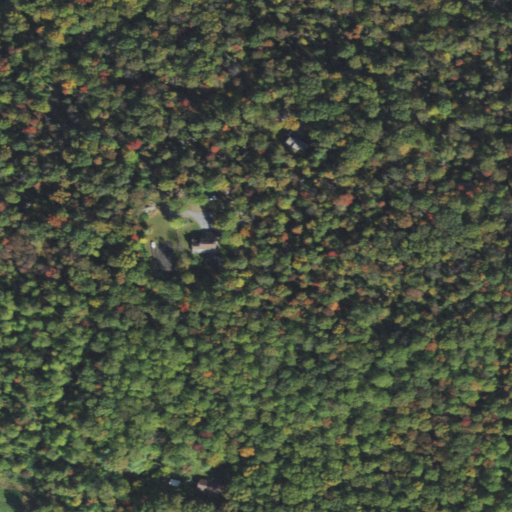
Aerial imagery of mountain in Pennsylvania named Turkey Hill containing deciduous forest, mixed forest, and open development